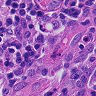
Metastatic tissue present: no